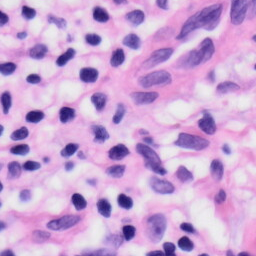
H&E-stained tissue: Skin